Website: walmart
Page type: payment
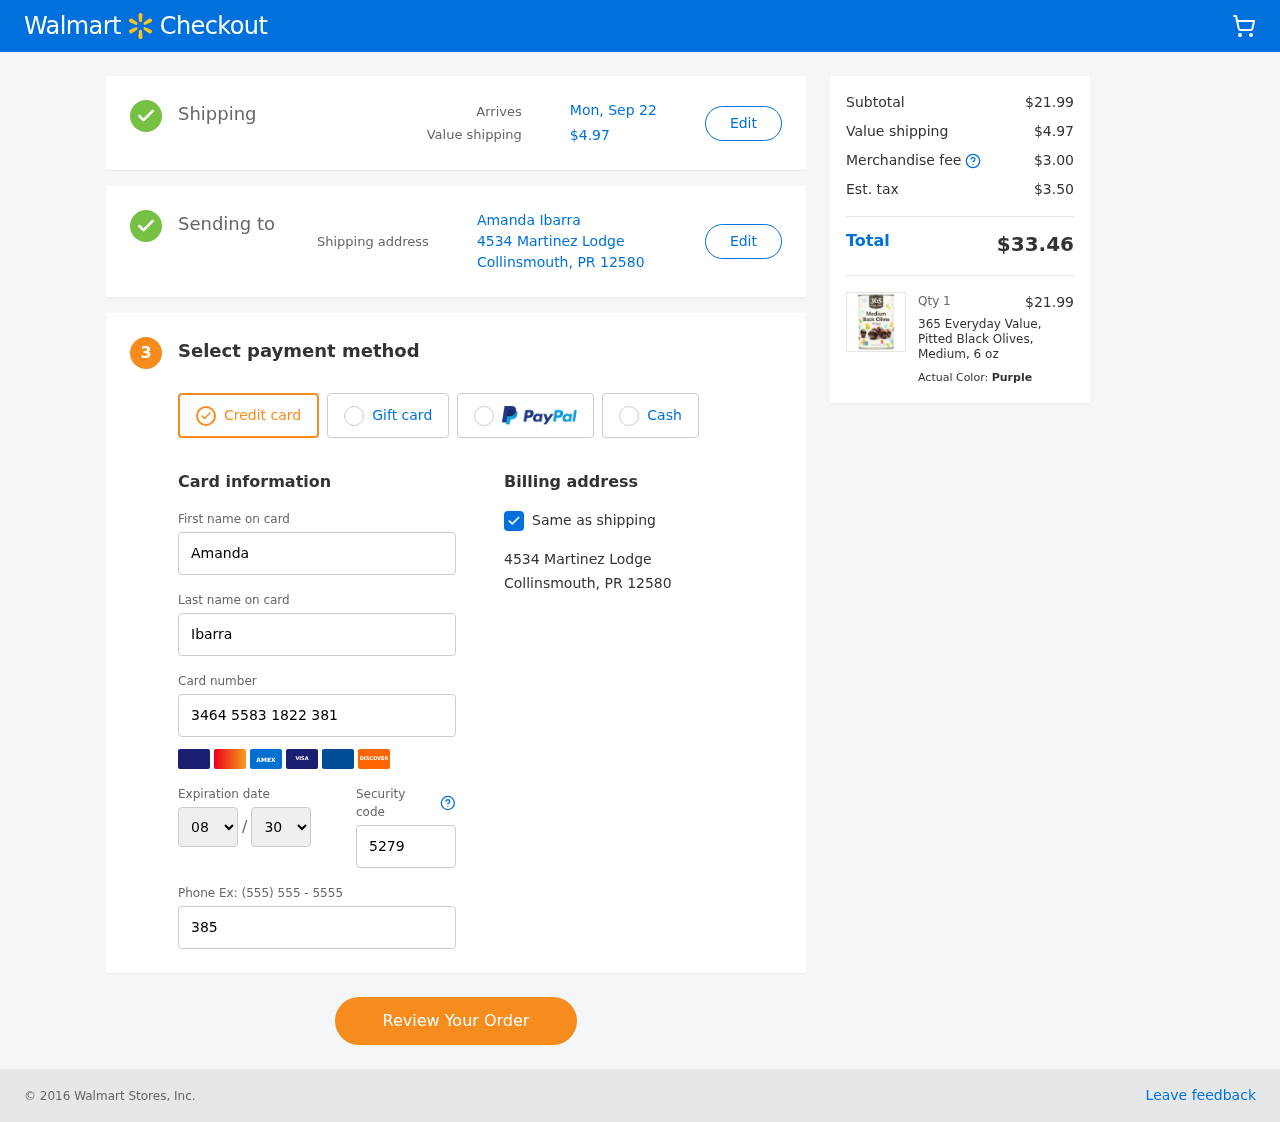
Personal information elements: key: PII_CARD_EXPIRY_MONTH
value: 08
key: PII_CARD_EXPIRY_YEAR
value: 30
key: PII_CITY_STATE_ZIP
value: Collinsmouth, PR 12580
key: PII_FULLNAME
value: Amanda Ibarra
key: PII_STREET
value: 4534 Martinez Lodge
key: PII_FIRSTNAME
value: Amanda
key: PII_LASTNAME
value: Ibarra
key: PII_CARD_NUMBER
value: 3464 5583 1822 381
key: PII_CARD_CVV
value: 5279
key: PII_PHONE
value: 3859399762
Product elements: key: PRODUCT1_NAME
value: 365 Everyday Value, Pitted Black Olives, Medium, 6 oz
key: PRODUCT1_PRICE
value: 21.99
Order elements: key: ORDER_DELIVERY_DATE
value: Mon, Sep 22
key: ORDER_SHIPPING_COST
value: $4.97
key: ORDER_SUBTOTAL
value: $21.99
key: ORDER_MERCHANDISE_FEE
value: $3.00
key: ORDER_TAX
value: $3.50
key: ORDER_TOTAL
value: $33.46
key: ORDER_NUM_ITEMS
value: Qty 1